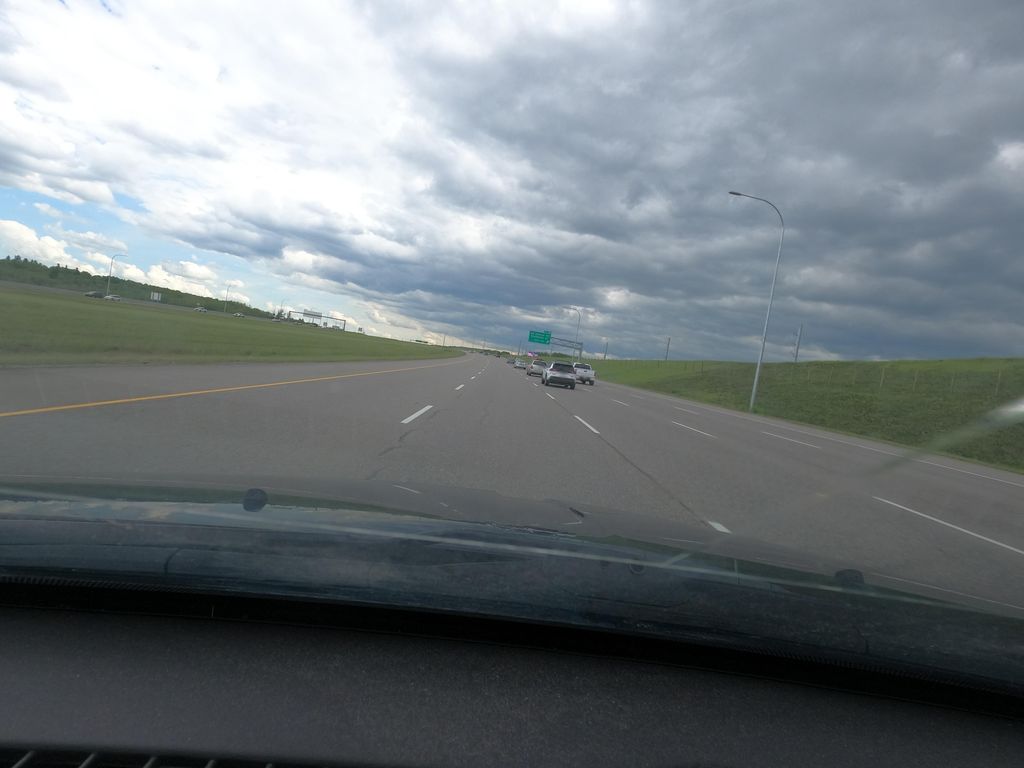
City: calgary